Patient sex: F
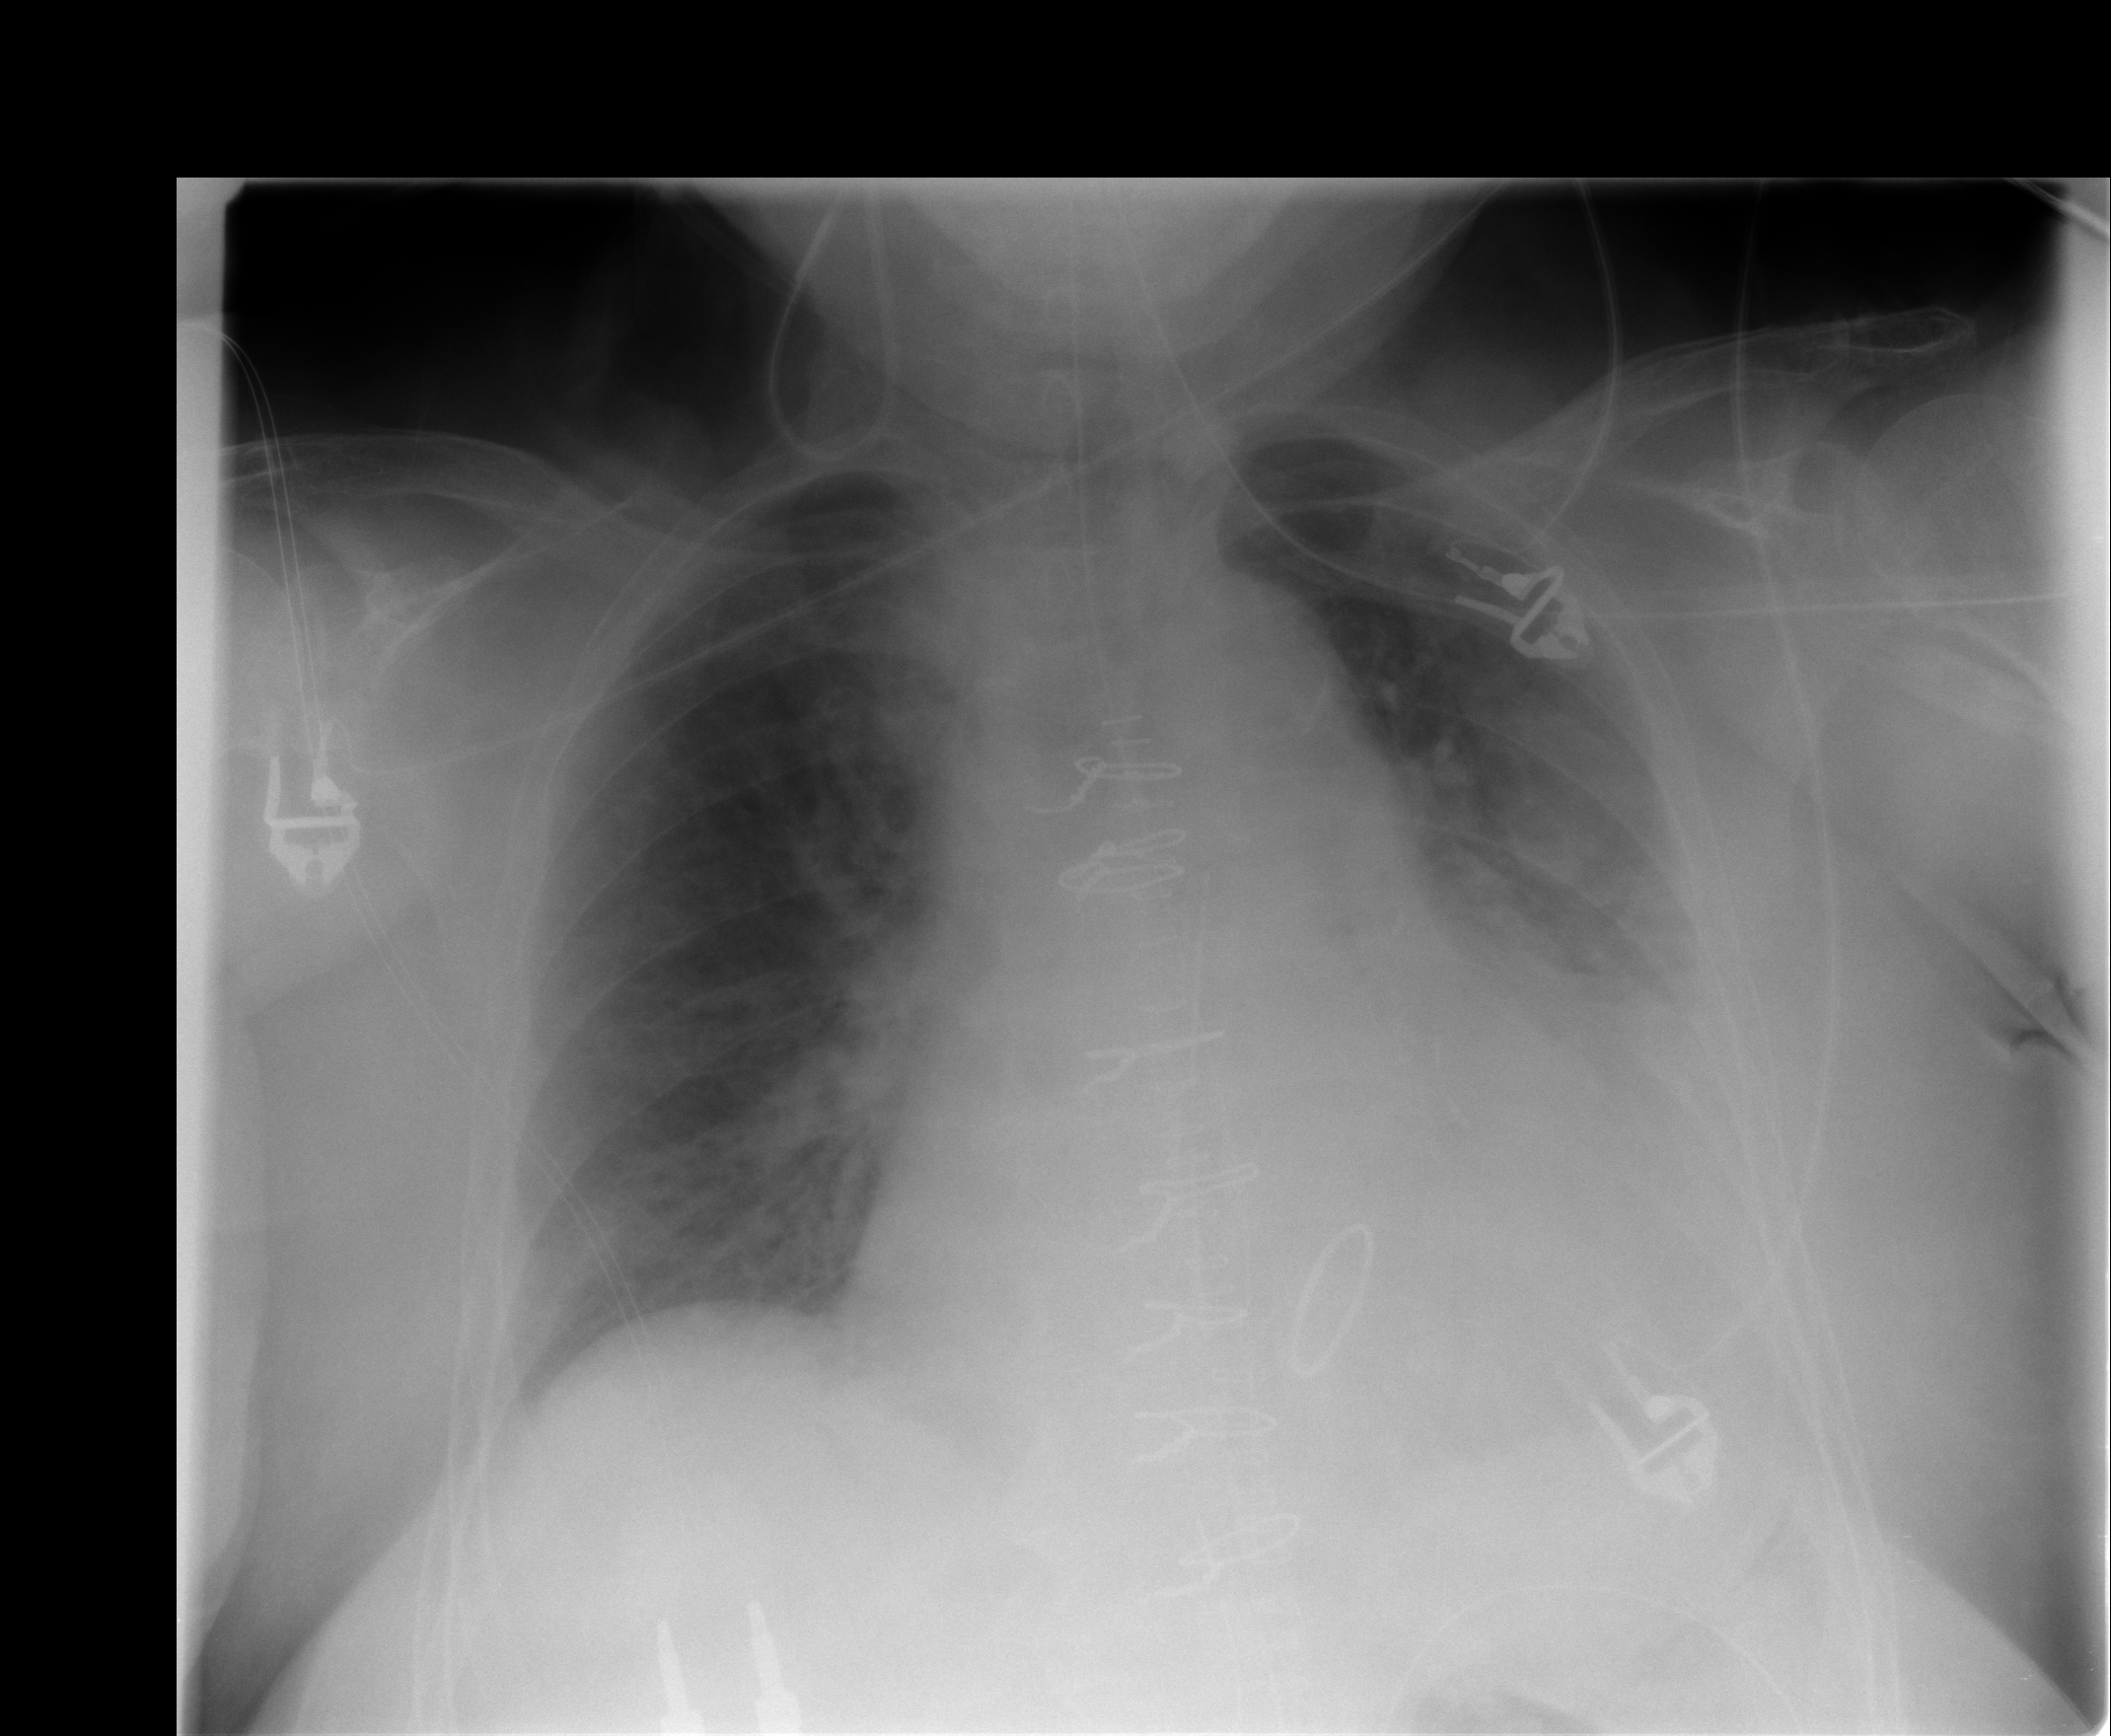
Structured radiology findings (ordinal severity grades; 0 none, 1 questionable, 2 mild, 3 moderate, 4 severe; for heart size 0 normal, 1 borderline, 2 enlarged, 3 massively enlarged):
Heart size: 2
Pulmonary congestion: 2
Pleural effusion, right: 0
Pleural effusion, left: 2
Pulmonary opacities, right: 0
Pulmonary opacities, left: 0
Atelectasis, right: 0
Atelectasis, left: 2